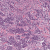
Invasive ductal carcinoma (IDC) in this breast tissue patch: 1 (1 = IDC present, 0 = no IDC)